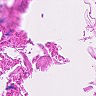
Metastatic tissue present: no